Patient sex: M
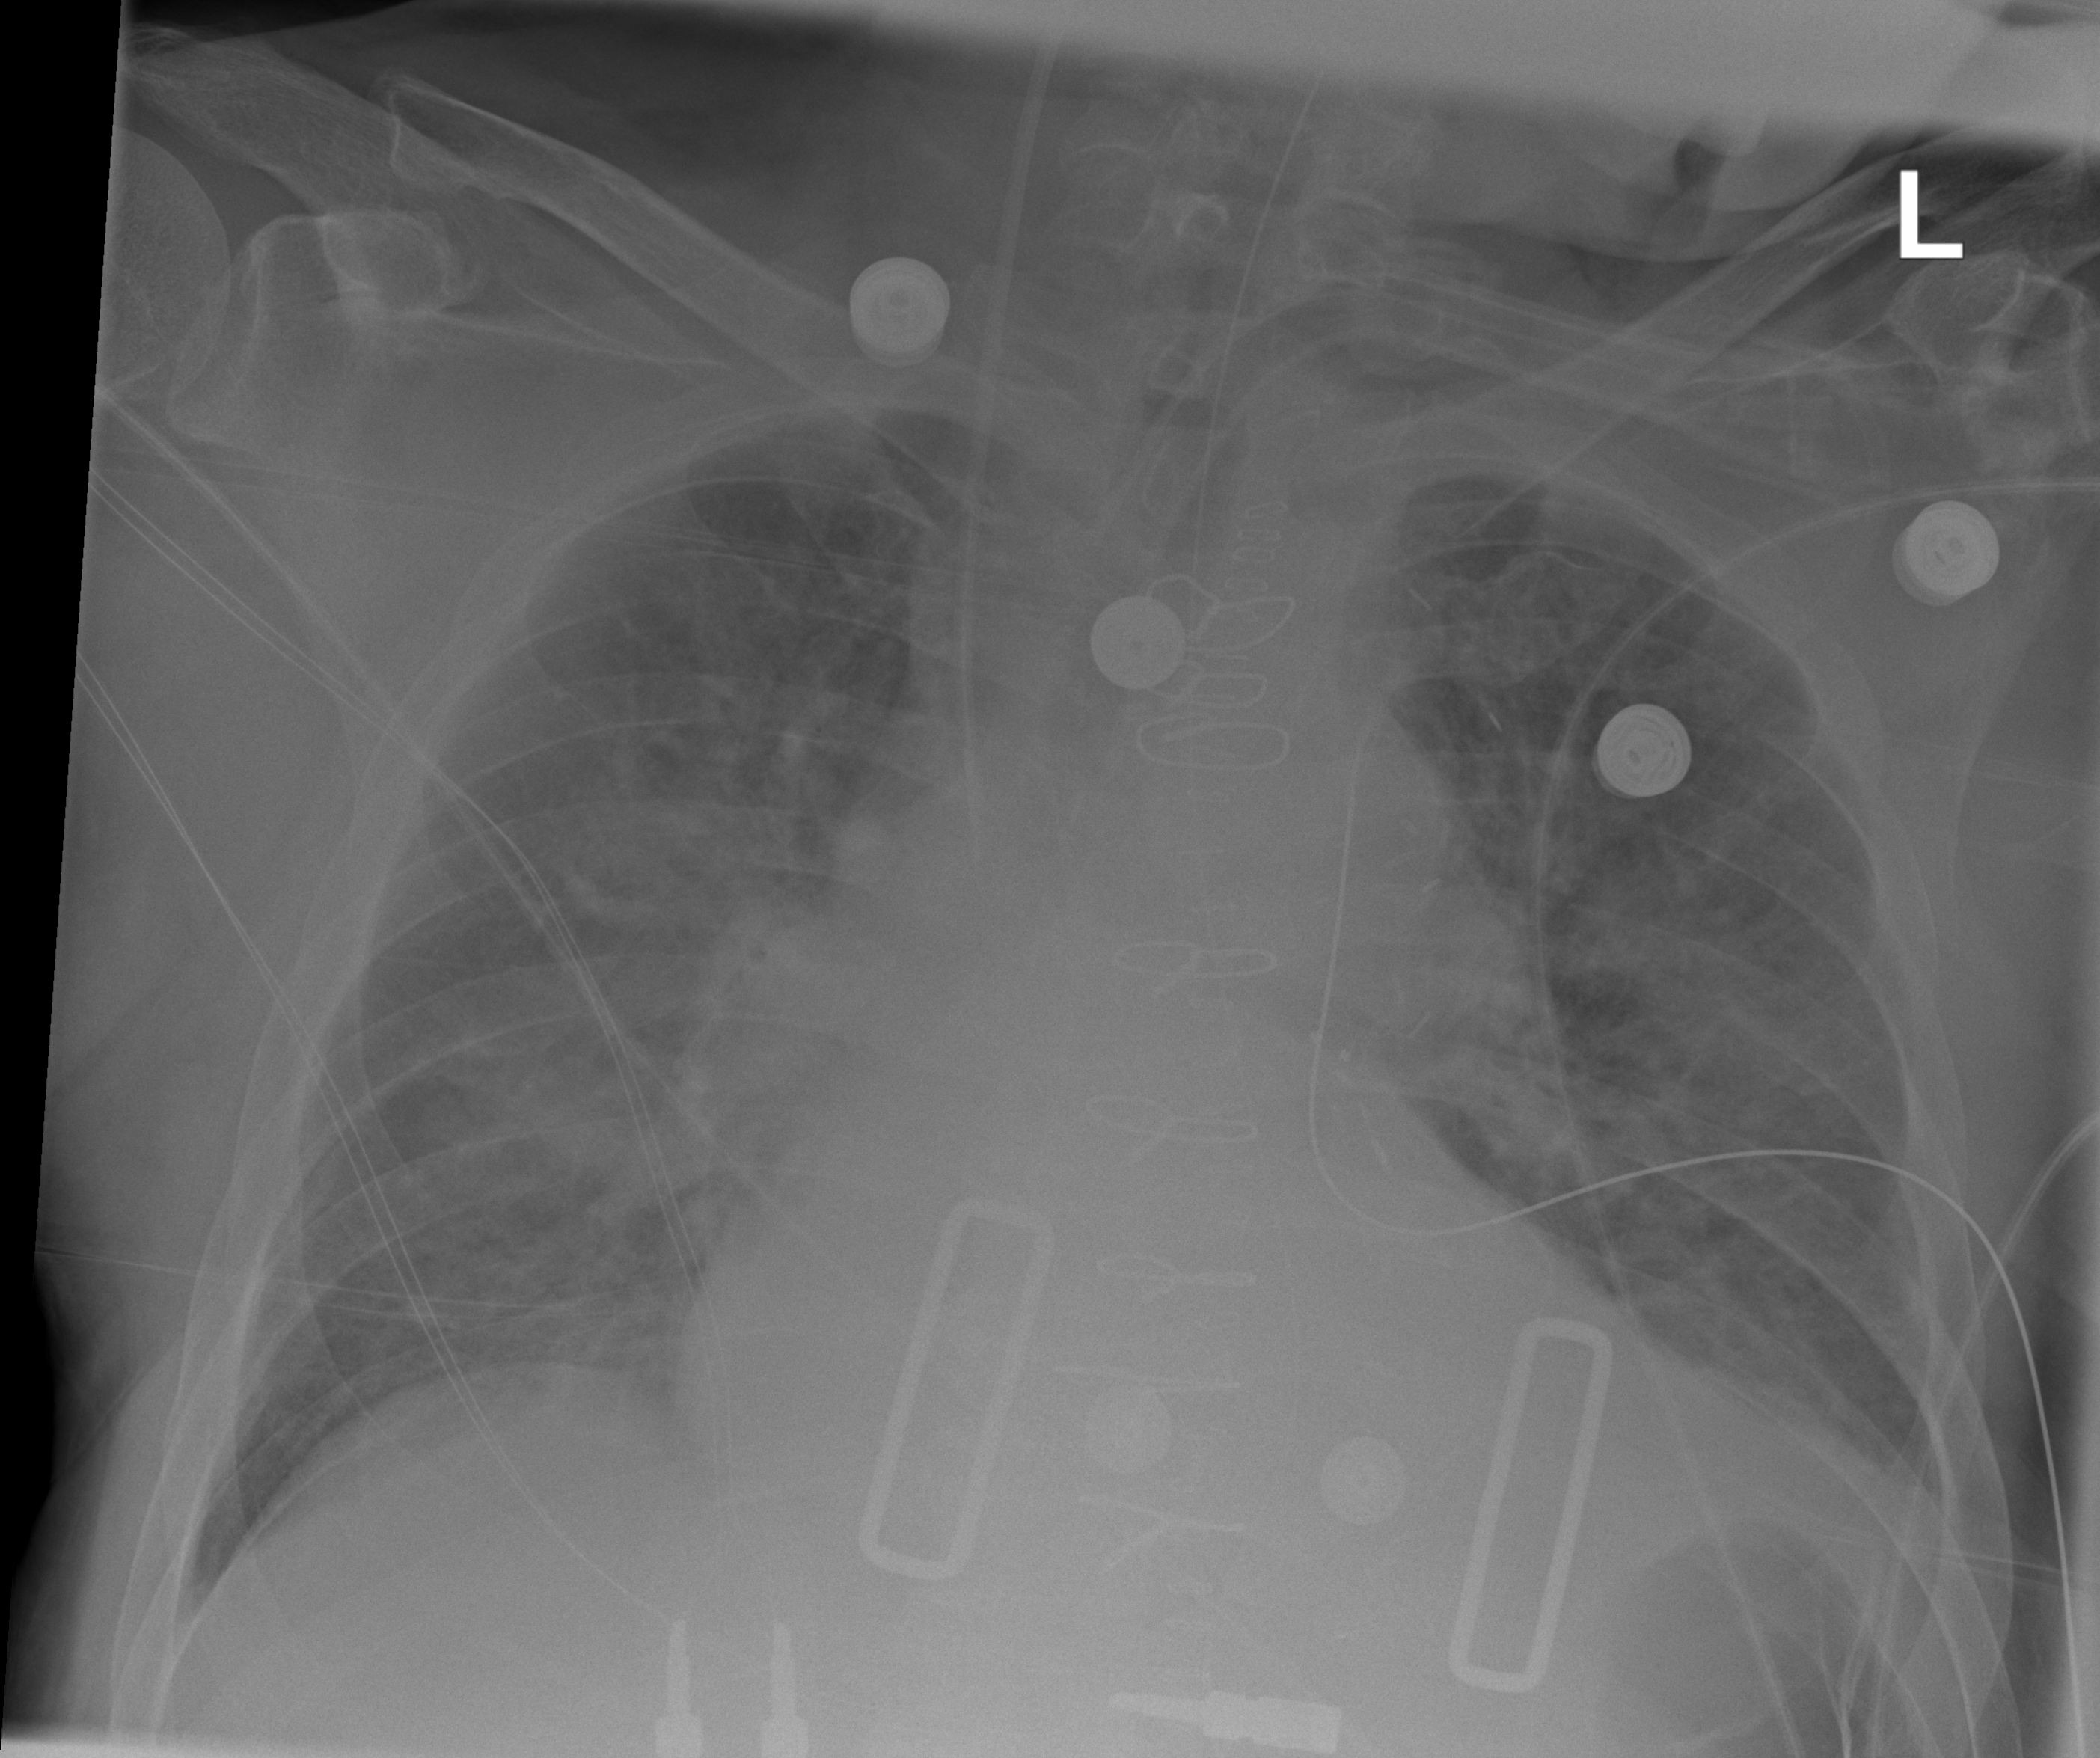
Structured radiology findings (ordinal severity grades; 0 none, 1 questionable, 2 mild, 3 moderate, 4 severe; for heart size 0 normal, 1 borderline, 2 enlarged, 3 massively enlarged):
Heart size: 2
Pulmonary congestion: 2
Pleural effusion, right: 1
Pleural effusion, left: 2
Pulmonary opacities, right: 2
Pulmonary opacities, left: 2
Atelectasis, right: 2
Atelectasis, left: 2